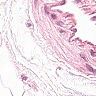
Metastatic tissue present: no